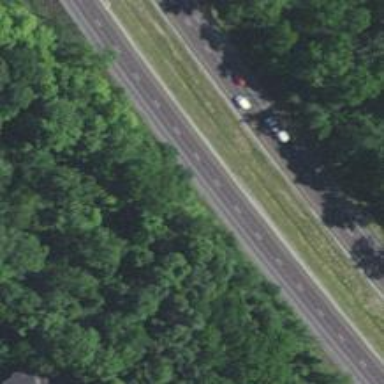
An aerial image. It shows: Asphalt motorway.